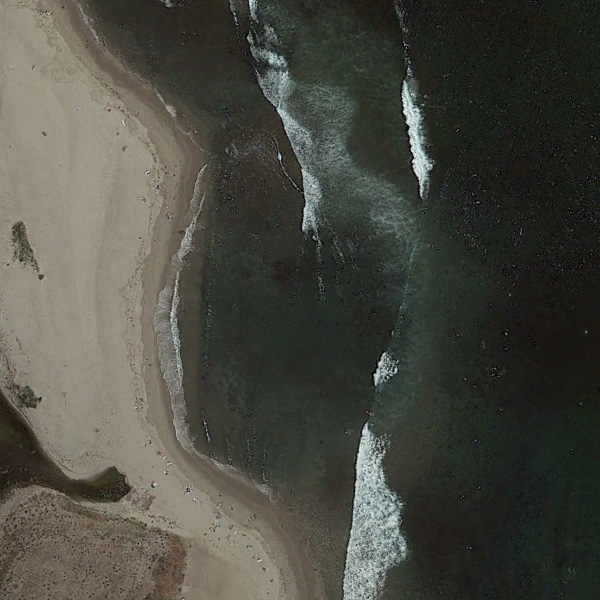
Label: Beach